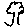
Label: tree